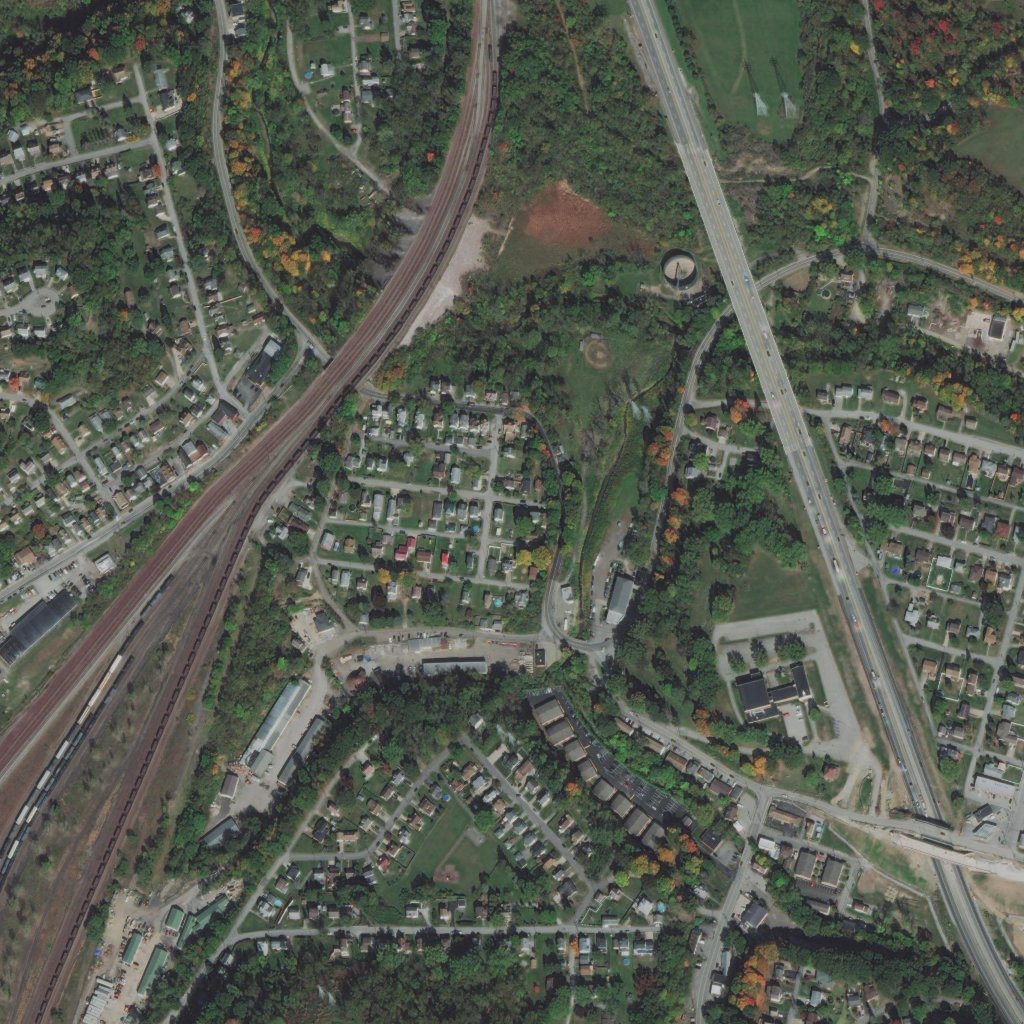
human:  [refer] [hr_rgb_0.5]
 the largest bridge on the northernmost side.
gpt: <box>[[66, 13, 78, 43, 0]]</box>